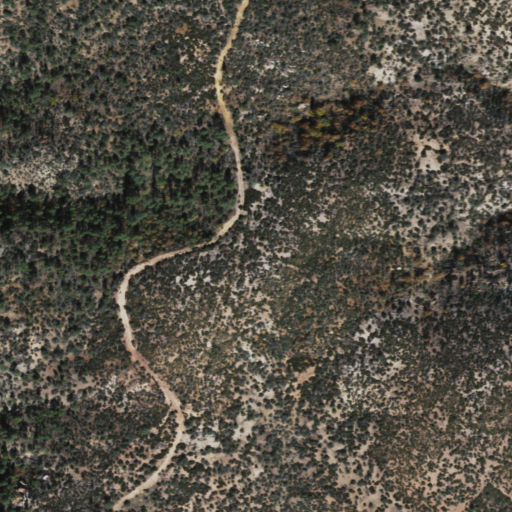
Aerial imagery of ridge(s) in Arizona named Bear Ridge containing shrub and evergreen forest